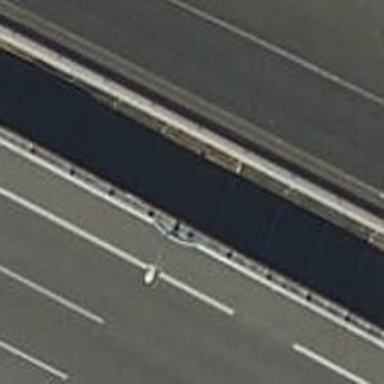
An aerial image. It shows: Guard rail.